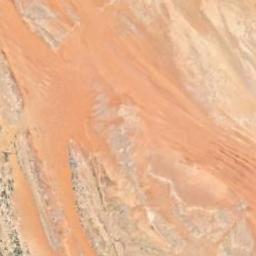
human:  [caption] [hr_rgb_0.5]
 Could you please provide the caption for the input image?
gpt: The desert has orange sand and some small white hills .

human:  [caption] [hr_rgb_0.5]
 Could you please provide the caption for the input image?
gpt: There are many lines in the desert .

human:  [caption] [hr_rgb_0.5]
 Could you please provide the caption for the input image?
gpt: There are yellow desert with lines of bare land .

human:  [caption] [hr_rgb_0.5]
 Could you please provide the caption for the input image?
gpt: This is a desert mixed with brown and yellow with wavy stripes beside the brown bare ground .

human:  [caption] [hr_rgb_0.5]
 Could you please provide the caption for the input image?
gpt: An orange desert covered with bare land .